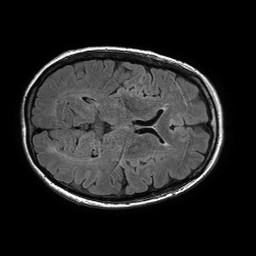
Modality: FLAIR
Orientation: axial
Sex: female
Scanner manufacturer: philips
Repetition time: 11 s
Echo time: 0.125 s